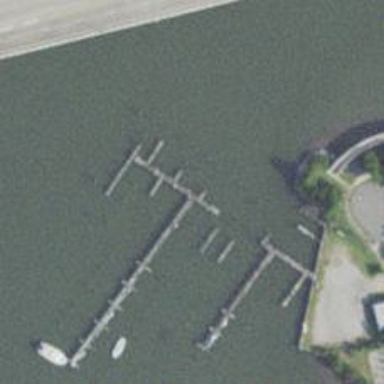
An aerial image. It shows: Man-made pier.